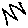
Label: zigzag